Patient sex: M
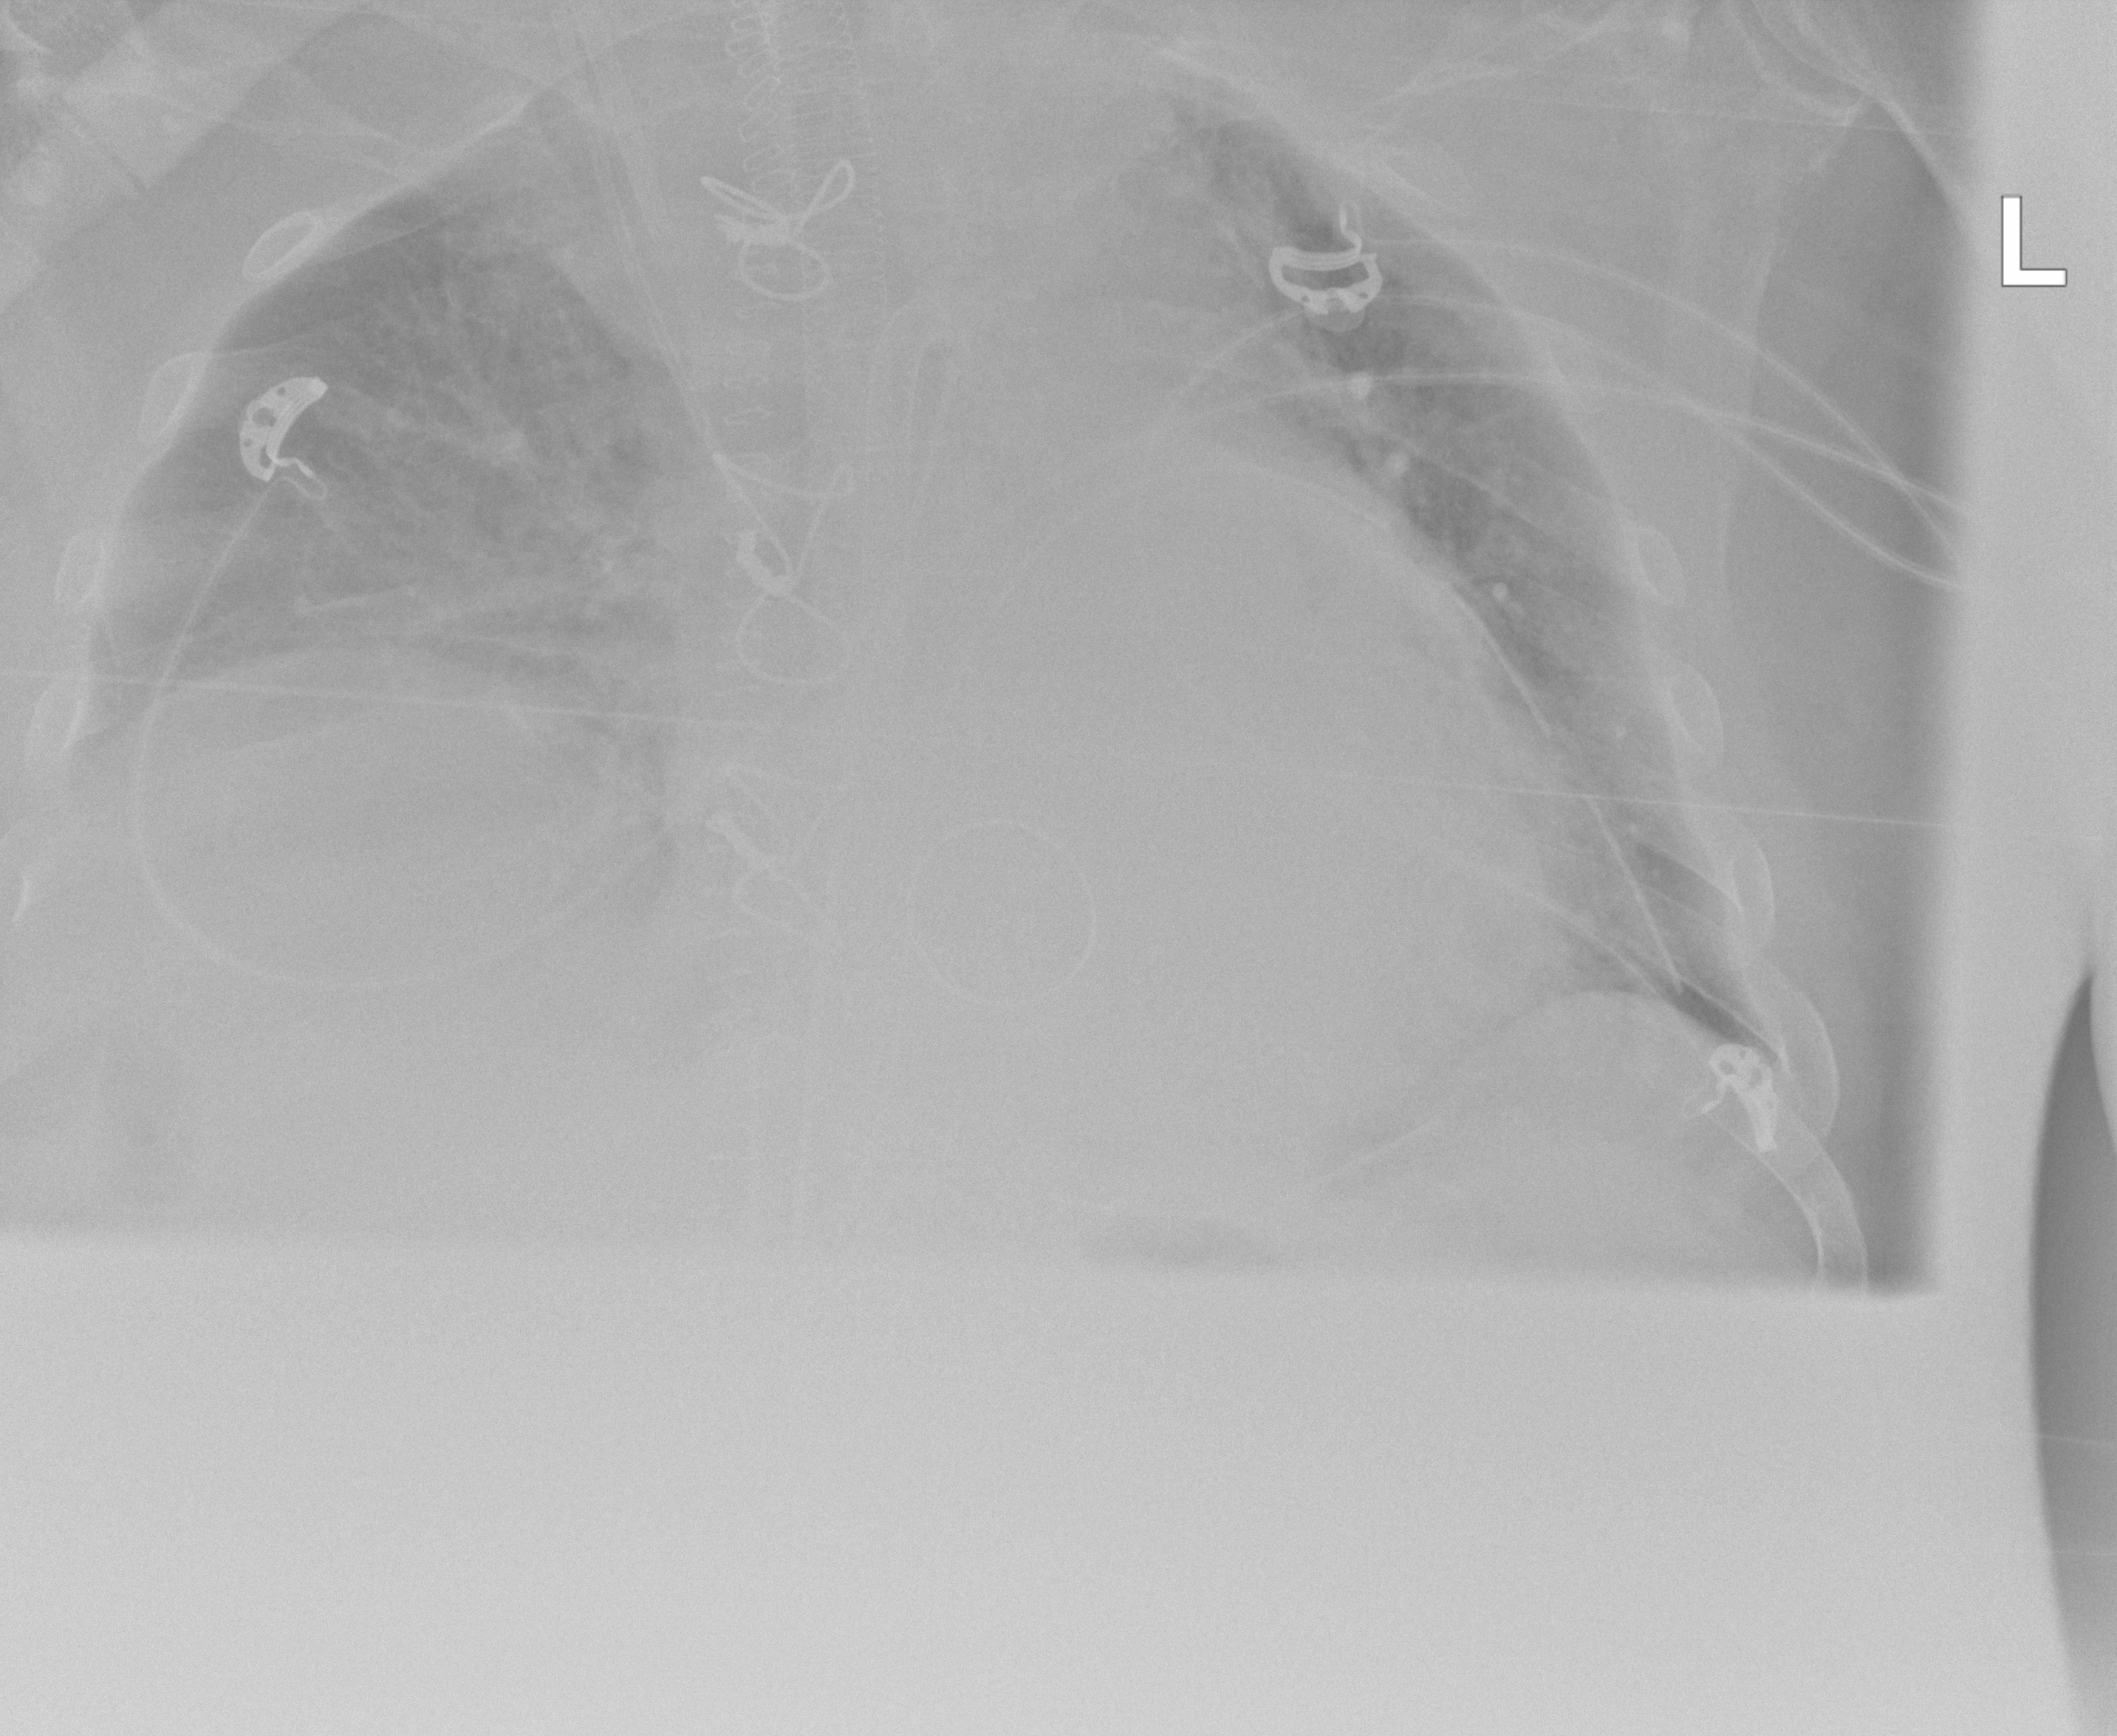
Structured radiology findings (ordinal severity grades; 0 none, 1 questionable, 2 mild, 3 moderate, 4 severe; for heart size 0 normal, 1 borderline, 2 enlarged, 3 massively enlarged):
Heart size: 2
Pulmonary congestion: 0
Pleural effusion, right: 2
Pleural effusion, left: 0
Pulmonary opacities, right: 0
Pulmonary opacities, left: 0
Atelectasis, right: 3
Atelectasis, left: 2